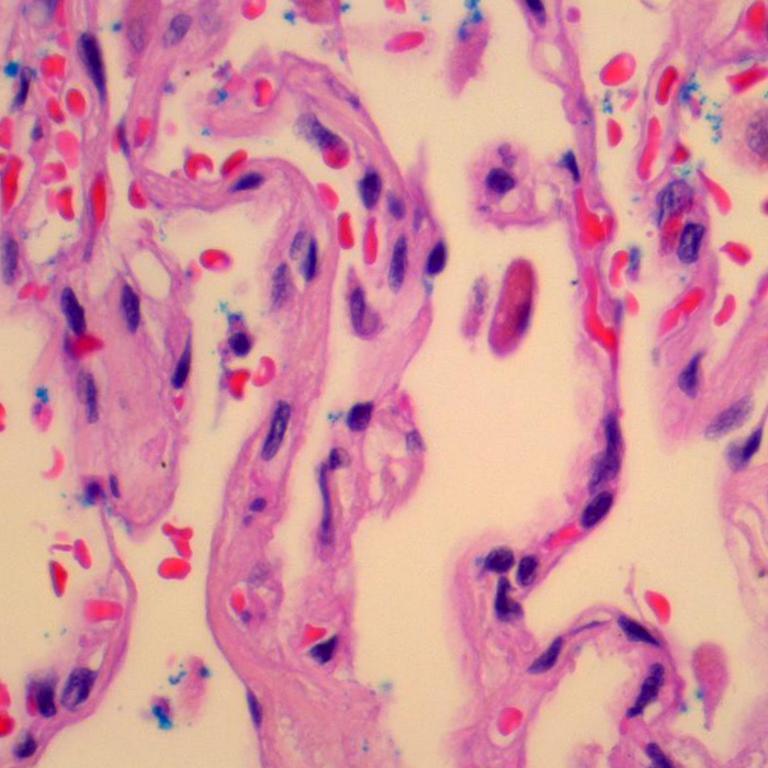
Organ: lung
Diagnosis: benign